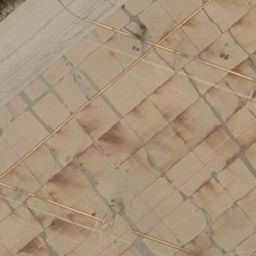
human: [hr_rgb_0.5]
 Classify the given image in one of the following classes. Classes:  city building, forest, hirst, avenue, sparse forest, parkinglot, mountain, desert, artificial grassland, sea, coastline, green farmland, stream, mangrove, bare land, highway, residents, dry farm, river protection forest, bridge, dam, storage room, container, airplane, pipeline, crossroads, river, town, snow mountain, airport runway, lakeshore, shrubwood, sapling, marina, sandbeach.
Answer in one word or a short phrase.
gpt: airport runway